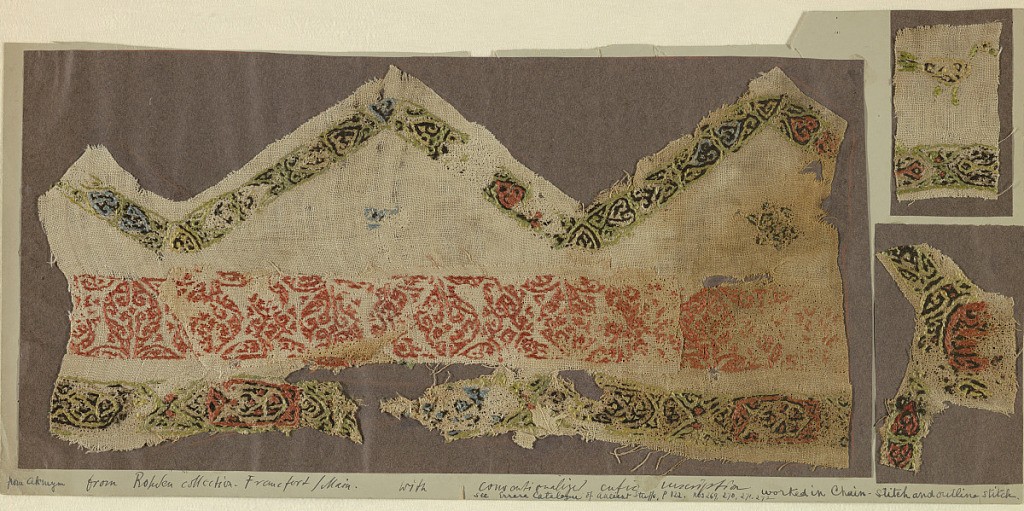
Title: Fragments
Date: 13th century
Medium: silk on linen Technique: embroidered
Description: Four fragments with narrow bands of Kufic inscription and multicolored borders on top and bottom.